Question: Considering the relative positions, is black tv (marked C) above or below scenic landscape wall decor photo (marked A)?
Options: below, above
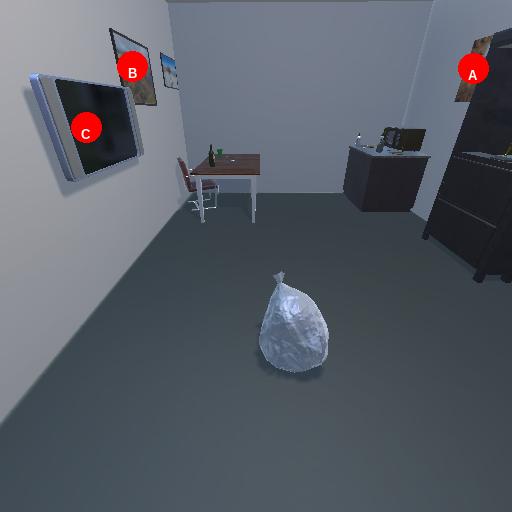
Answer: below